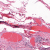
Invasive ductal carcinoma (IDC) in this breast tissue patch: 0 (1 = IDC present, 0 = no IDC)